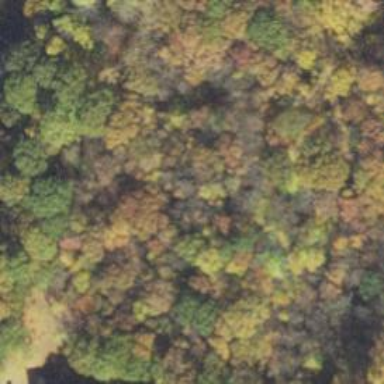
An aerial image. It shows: Existing Preserved Open Space in woodland area.